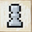
Piece: wP